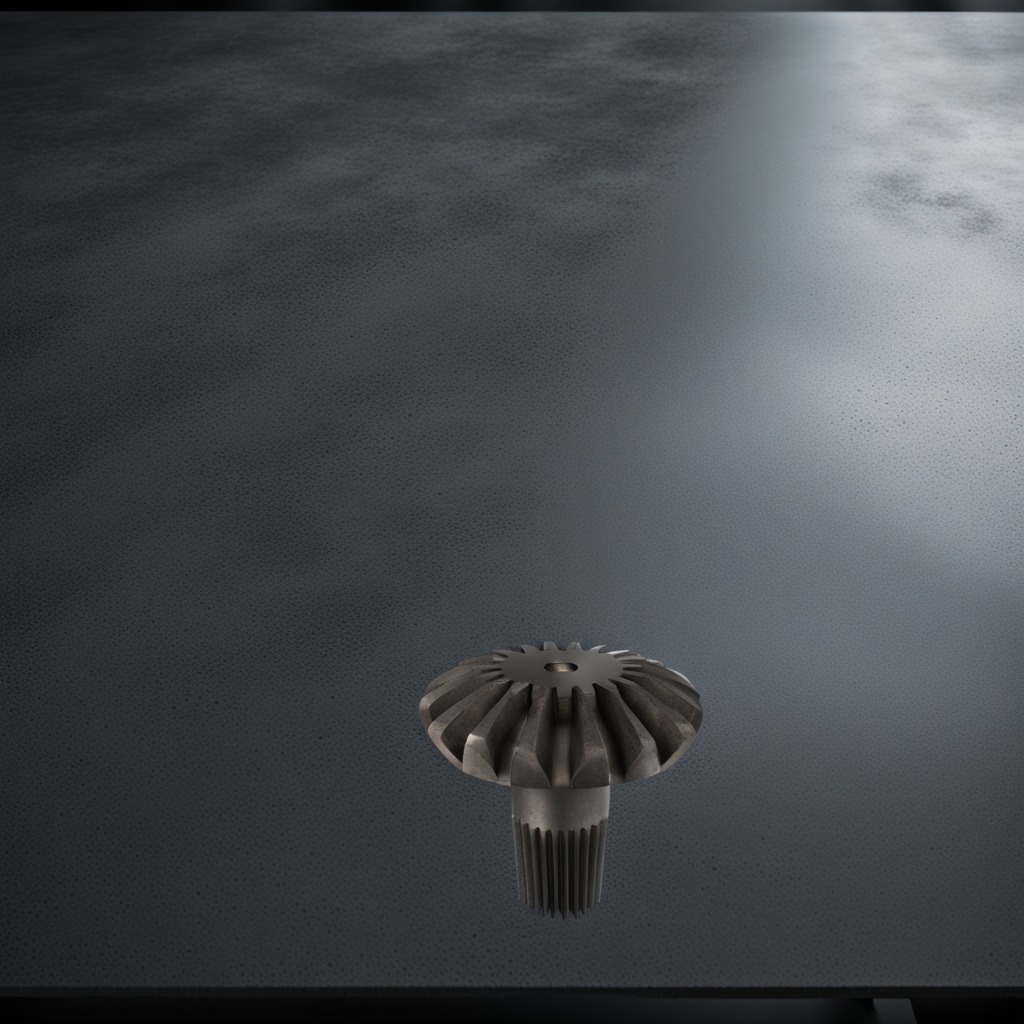
A steel gear with teeth lies on a clean granite table inside a workshop at night.